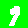
Digit: 9